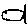
Label: fish